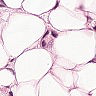
Metastatic tissue present: yes